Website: lowes
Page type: customer-info-address
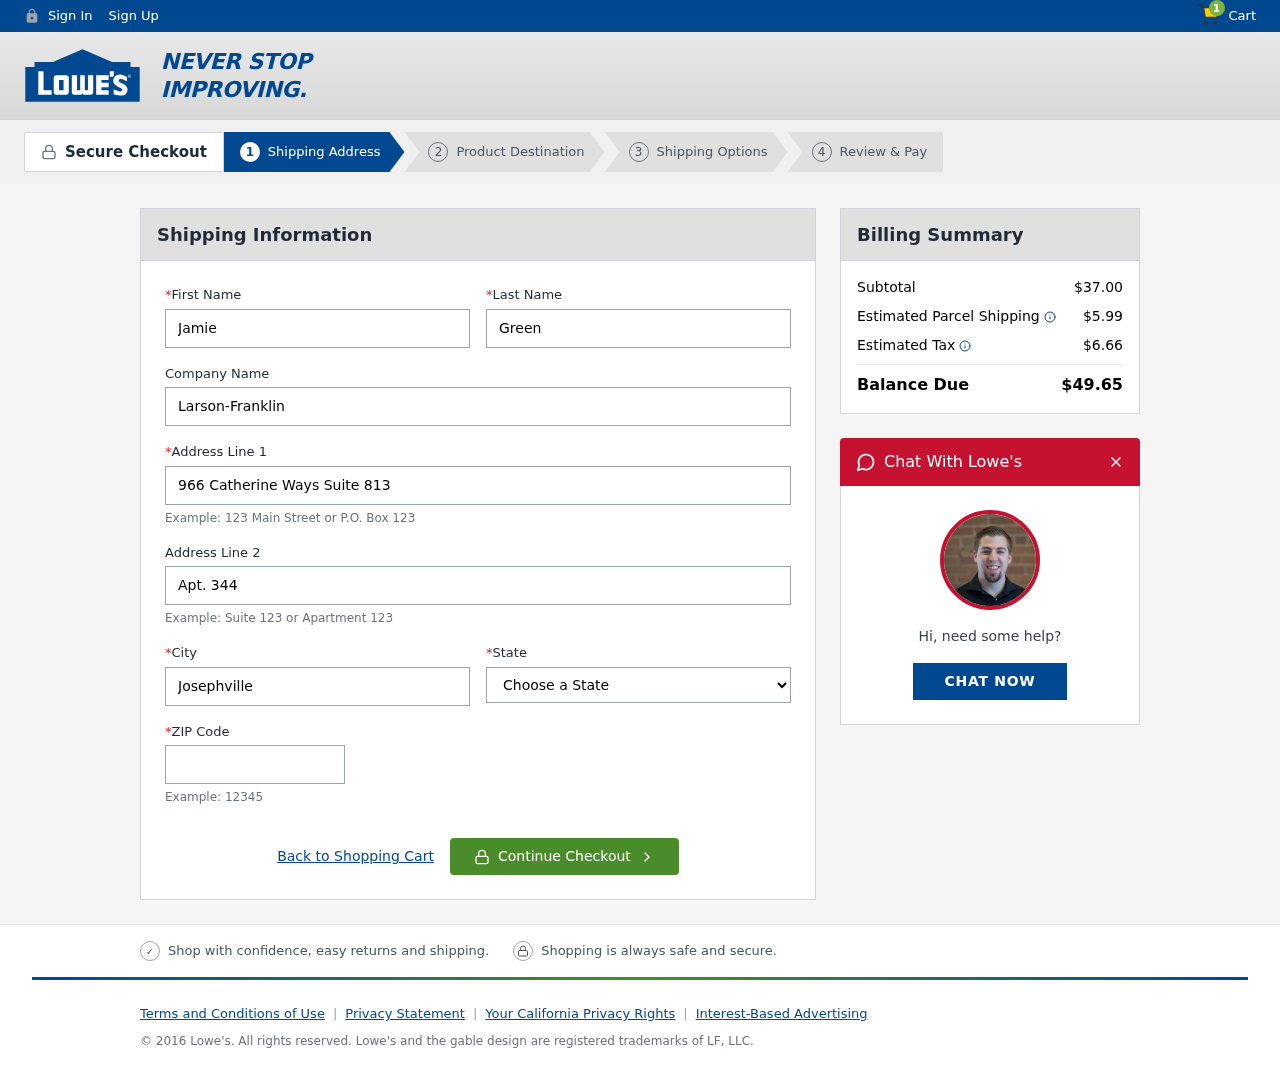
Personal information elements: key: PII_CITY
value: Josephville
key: PII_COMPANY
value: Larson-Franklin
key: PII_FIRSTNAME
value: Jamie
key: PII_LASTNAME
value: Green
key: PII_POSTCODE
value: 70611
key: PII_STATE
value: Arizona
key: PII_STREET
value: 966 Catherine Ways Suite 813
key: PII_STREET2
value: Apt. 344
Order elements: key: ORDER_NUM_ITEMS
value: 1
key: ORDER_SUBTOTAL
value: $37.00
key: ORDER_SHIPPING_COST
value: $5.99
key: ORDER_TAX
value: $6.66
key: ORDER_TOTAL
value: $49.65